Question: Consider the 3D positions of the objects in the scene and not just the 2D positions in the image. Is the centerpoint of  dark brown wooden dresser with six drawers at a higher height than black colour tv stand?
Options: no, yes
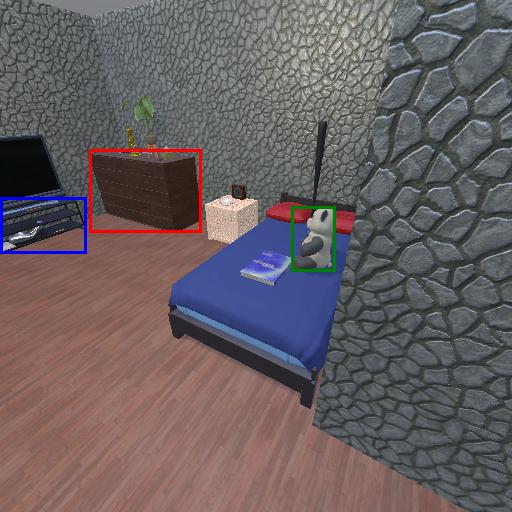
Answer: no